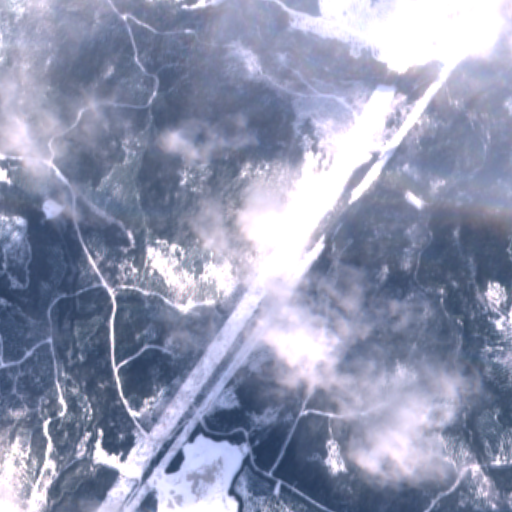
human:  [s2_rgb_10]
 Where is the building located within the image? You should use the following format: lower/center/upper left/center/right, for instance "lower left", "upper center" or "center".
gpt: The building is located in the upper right of the image.
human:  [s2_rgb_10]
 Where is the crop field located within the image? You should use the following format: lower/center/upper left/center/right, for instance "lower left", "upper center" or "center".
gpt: There is no crop field in the image.